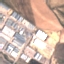
Land use / land cover class: Industrial